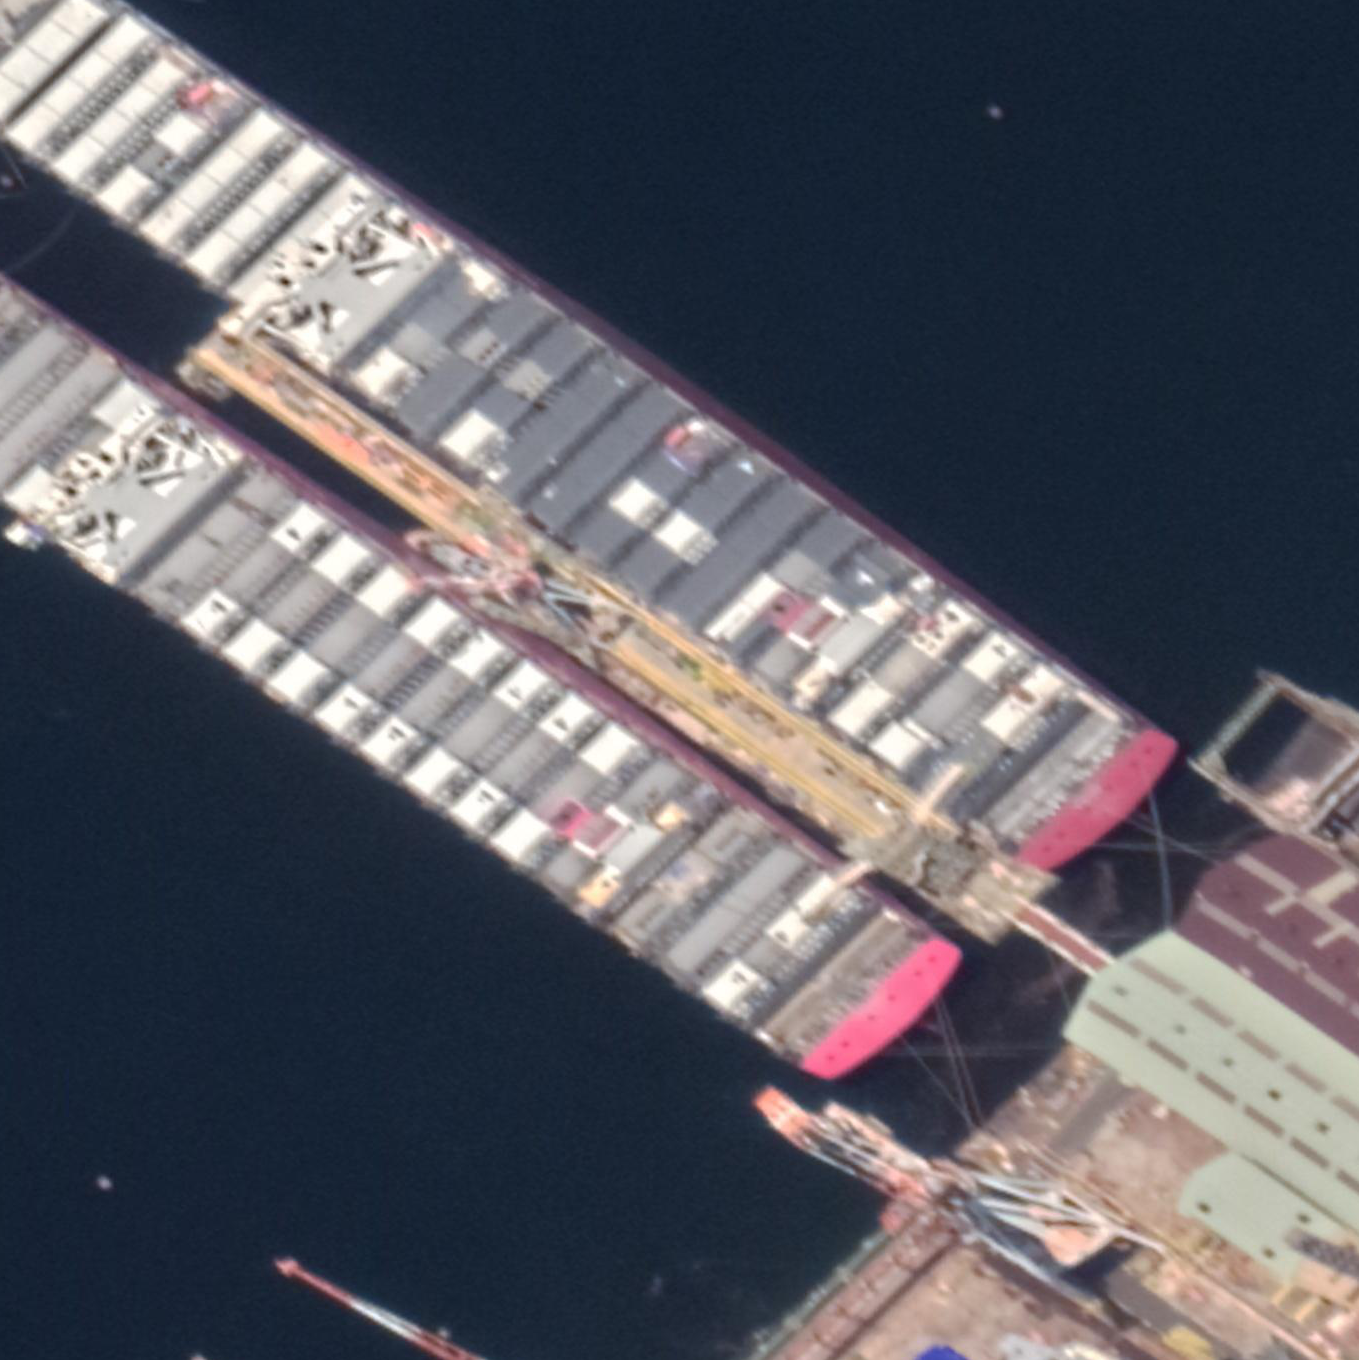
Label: Cargo_ship